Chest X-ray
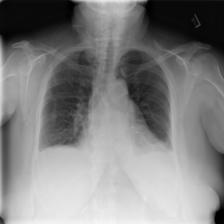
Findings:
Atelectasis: negative
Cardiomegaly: negative
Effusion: positive
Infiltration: negative
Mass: negative
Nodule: negative
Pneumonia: negative
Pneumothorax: negative
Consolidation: negative
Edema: positive
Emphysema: negative
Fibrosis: negative
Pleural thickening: negative
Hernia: negative